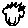
Label: smiley face